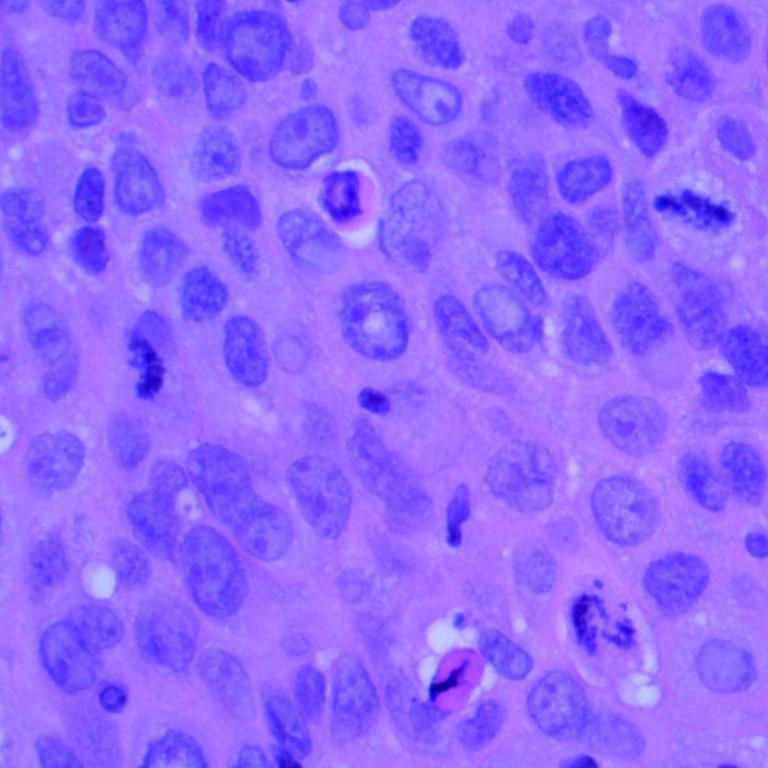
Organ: lung
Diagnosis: squamous carcinomas